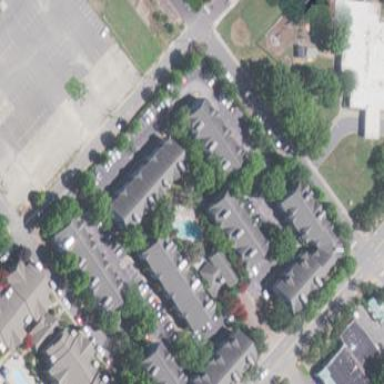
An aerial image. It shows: Residential area with apartments.